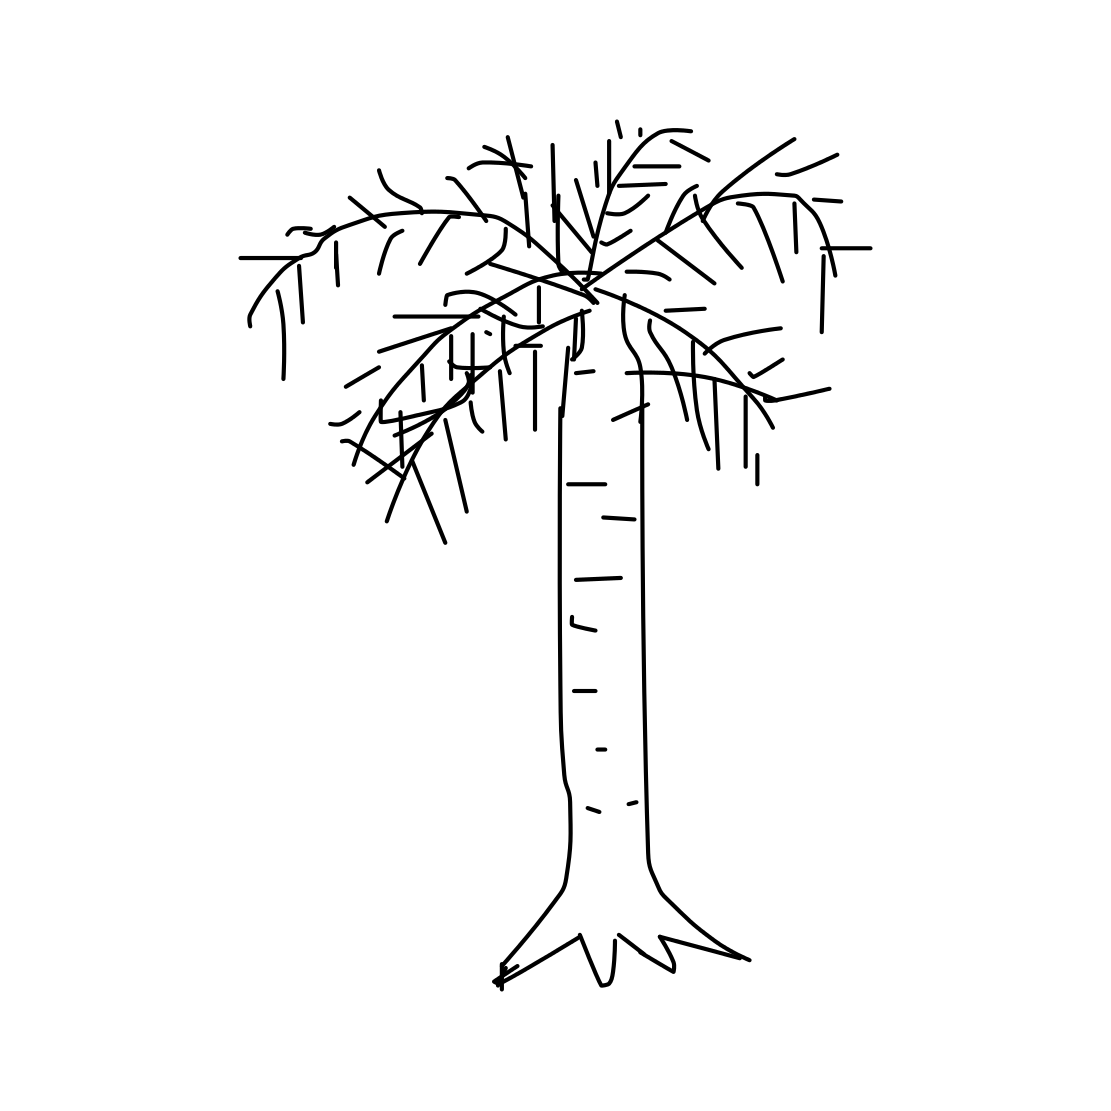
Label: palm tree